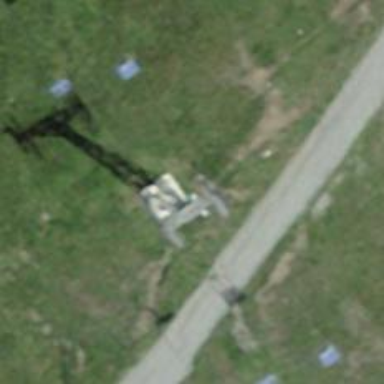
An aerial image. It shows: Pylon used for aerialway.